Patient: sex F, age 71
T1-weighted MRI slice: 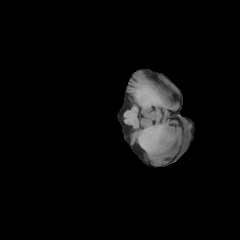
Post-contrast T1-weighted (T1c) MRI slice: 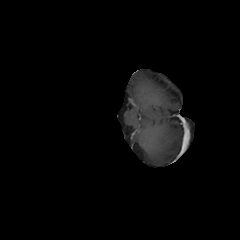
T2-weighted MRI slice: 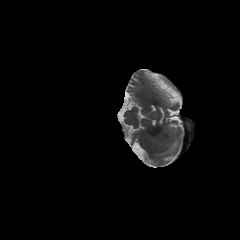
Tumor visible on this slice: no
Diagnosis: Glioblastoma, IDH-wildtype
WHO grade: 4